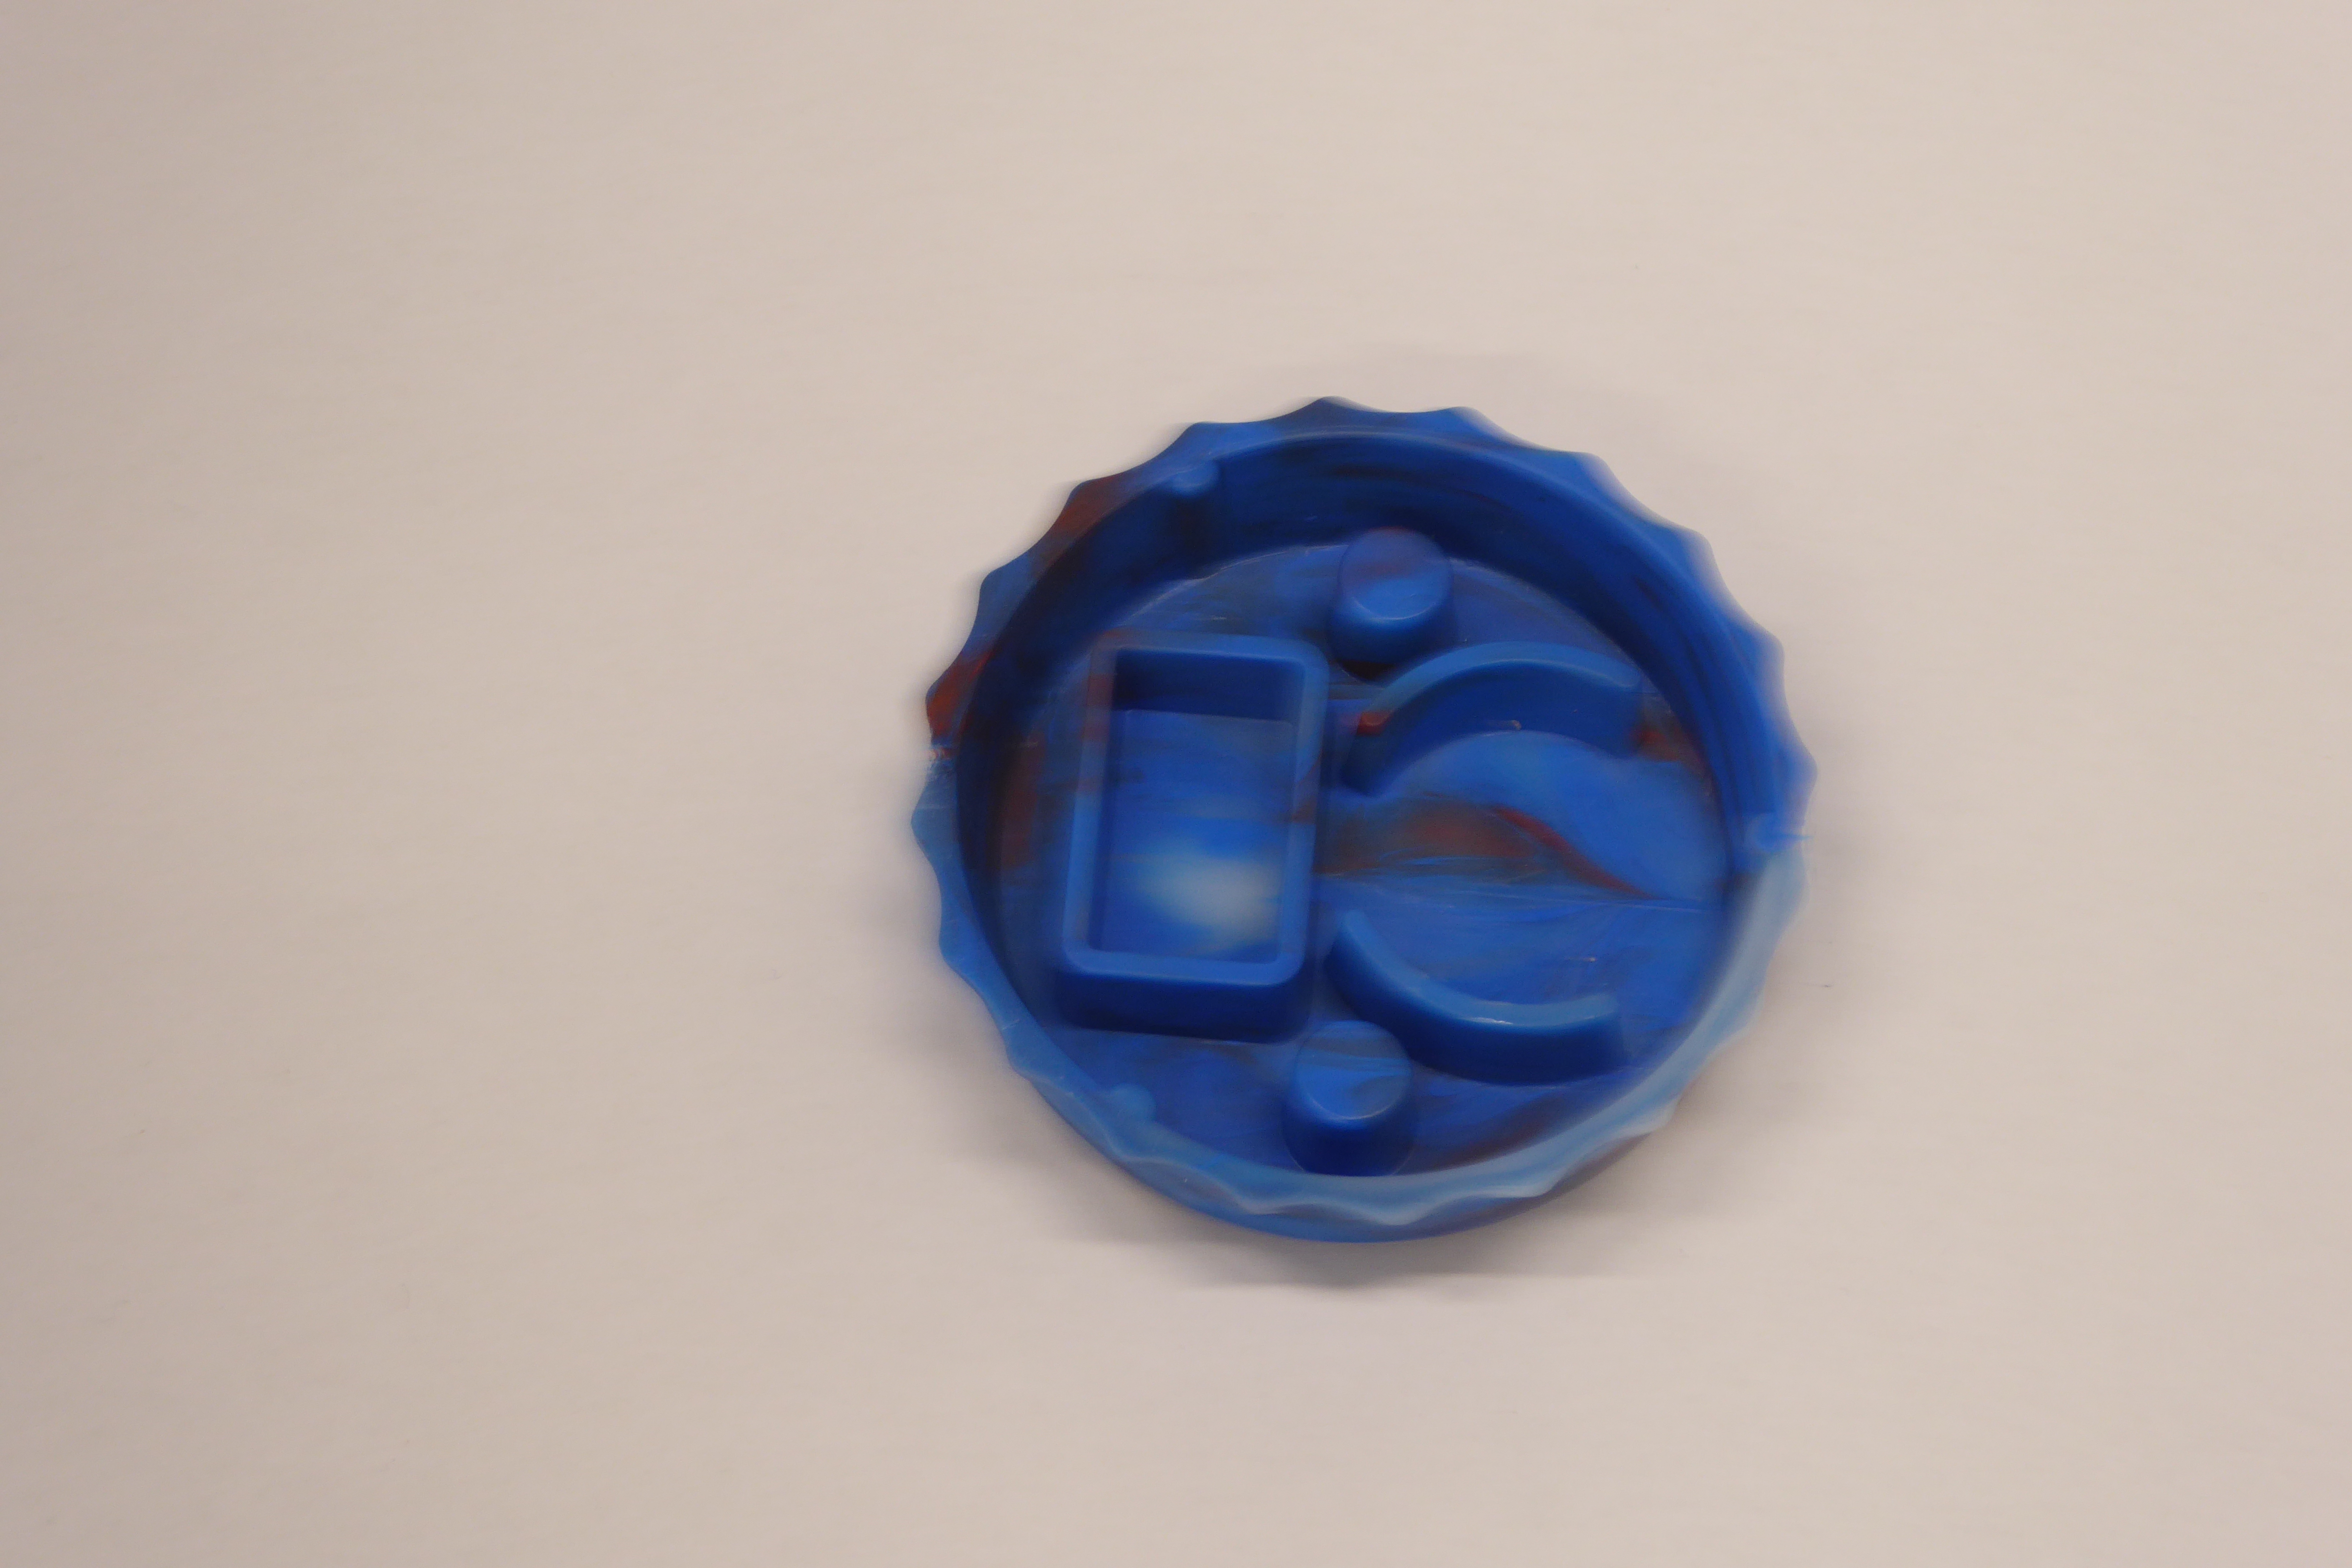
Label: Bottle Opener - Cover